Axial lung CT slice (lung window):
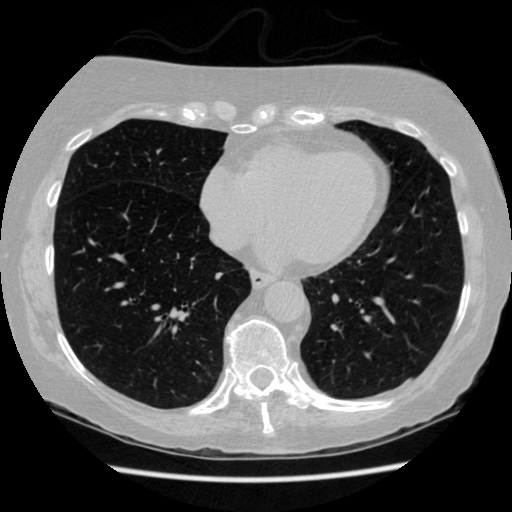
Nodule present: no